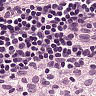
Metastatic tissue present: no